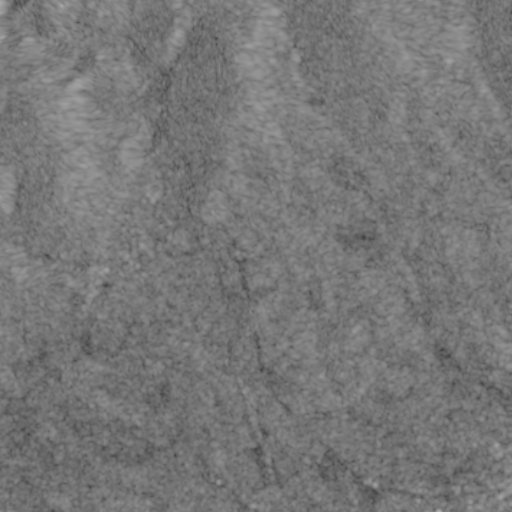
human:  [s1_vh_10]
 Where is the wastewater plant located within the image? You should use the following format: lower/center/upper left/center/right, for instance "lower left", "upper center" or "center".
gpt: The wastewater plant is located in the center of the image.
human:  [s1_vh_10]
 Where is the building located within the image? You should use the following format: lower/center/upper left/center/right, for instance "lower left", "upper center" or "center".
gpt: There is no building in the image.

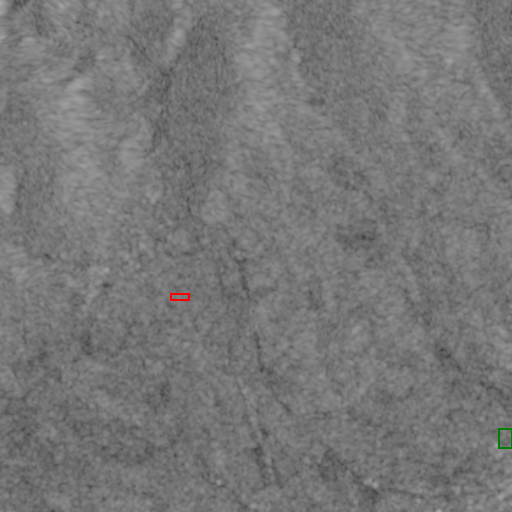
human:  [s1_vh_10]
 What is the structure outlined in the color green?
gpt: The structure outlined in green is a park.
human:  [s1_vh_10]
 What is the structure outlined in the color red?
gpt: The structure outlined in red is a wastewater plant.
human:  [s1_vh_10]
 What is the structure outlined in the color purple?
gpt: There is no purple outline.